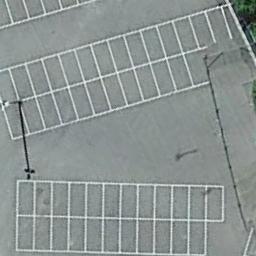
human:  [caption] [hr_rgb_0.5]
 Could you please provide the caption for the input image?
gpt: There is an empty parking lot .

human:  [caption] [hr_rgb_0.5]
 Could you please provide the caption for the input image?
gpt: There are no cars in the parking lot .

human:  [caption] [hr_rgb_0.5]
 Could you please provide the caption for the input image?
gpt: Eighty percent of the parking spaces in the parking lot are occupied .

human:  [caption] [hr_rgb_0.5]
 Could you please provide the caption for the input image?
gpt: The parking lot has lots of empty parking spaces .

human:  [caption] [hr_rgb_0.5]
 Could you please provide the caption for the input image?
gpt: A parking lot with white grid lines and no cars .